Field crop: tomato
Growth stage: 2
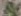
Species: solanum